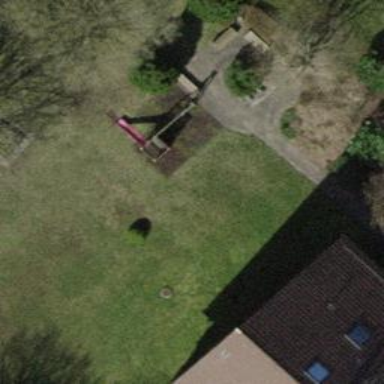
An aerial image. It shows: Playground area for leisure activities on the land.